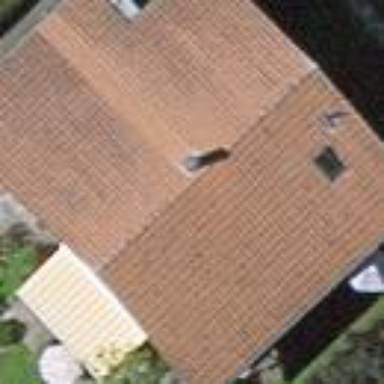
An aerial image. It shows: Simple and straightforward house.